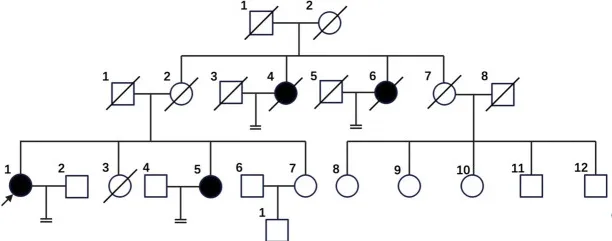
The pedigree diagram of the Chinese family with CAIS and the result of Sanger sequencing. (A) The pedigree diagram of the Chinese family. Black arrow indicates the proband, III-1; shapes in black indicate affected individuals, II-4, II-6, III-1and III-5.
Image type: pathology (fish)